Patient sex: M
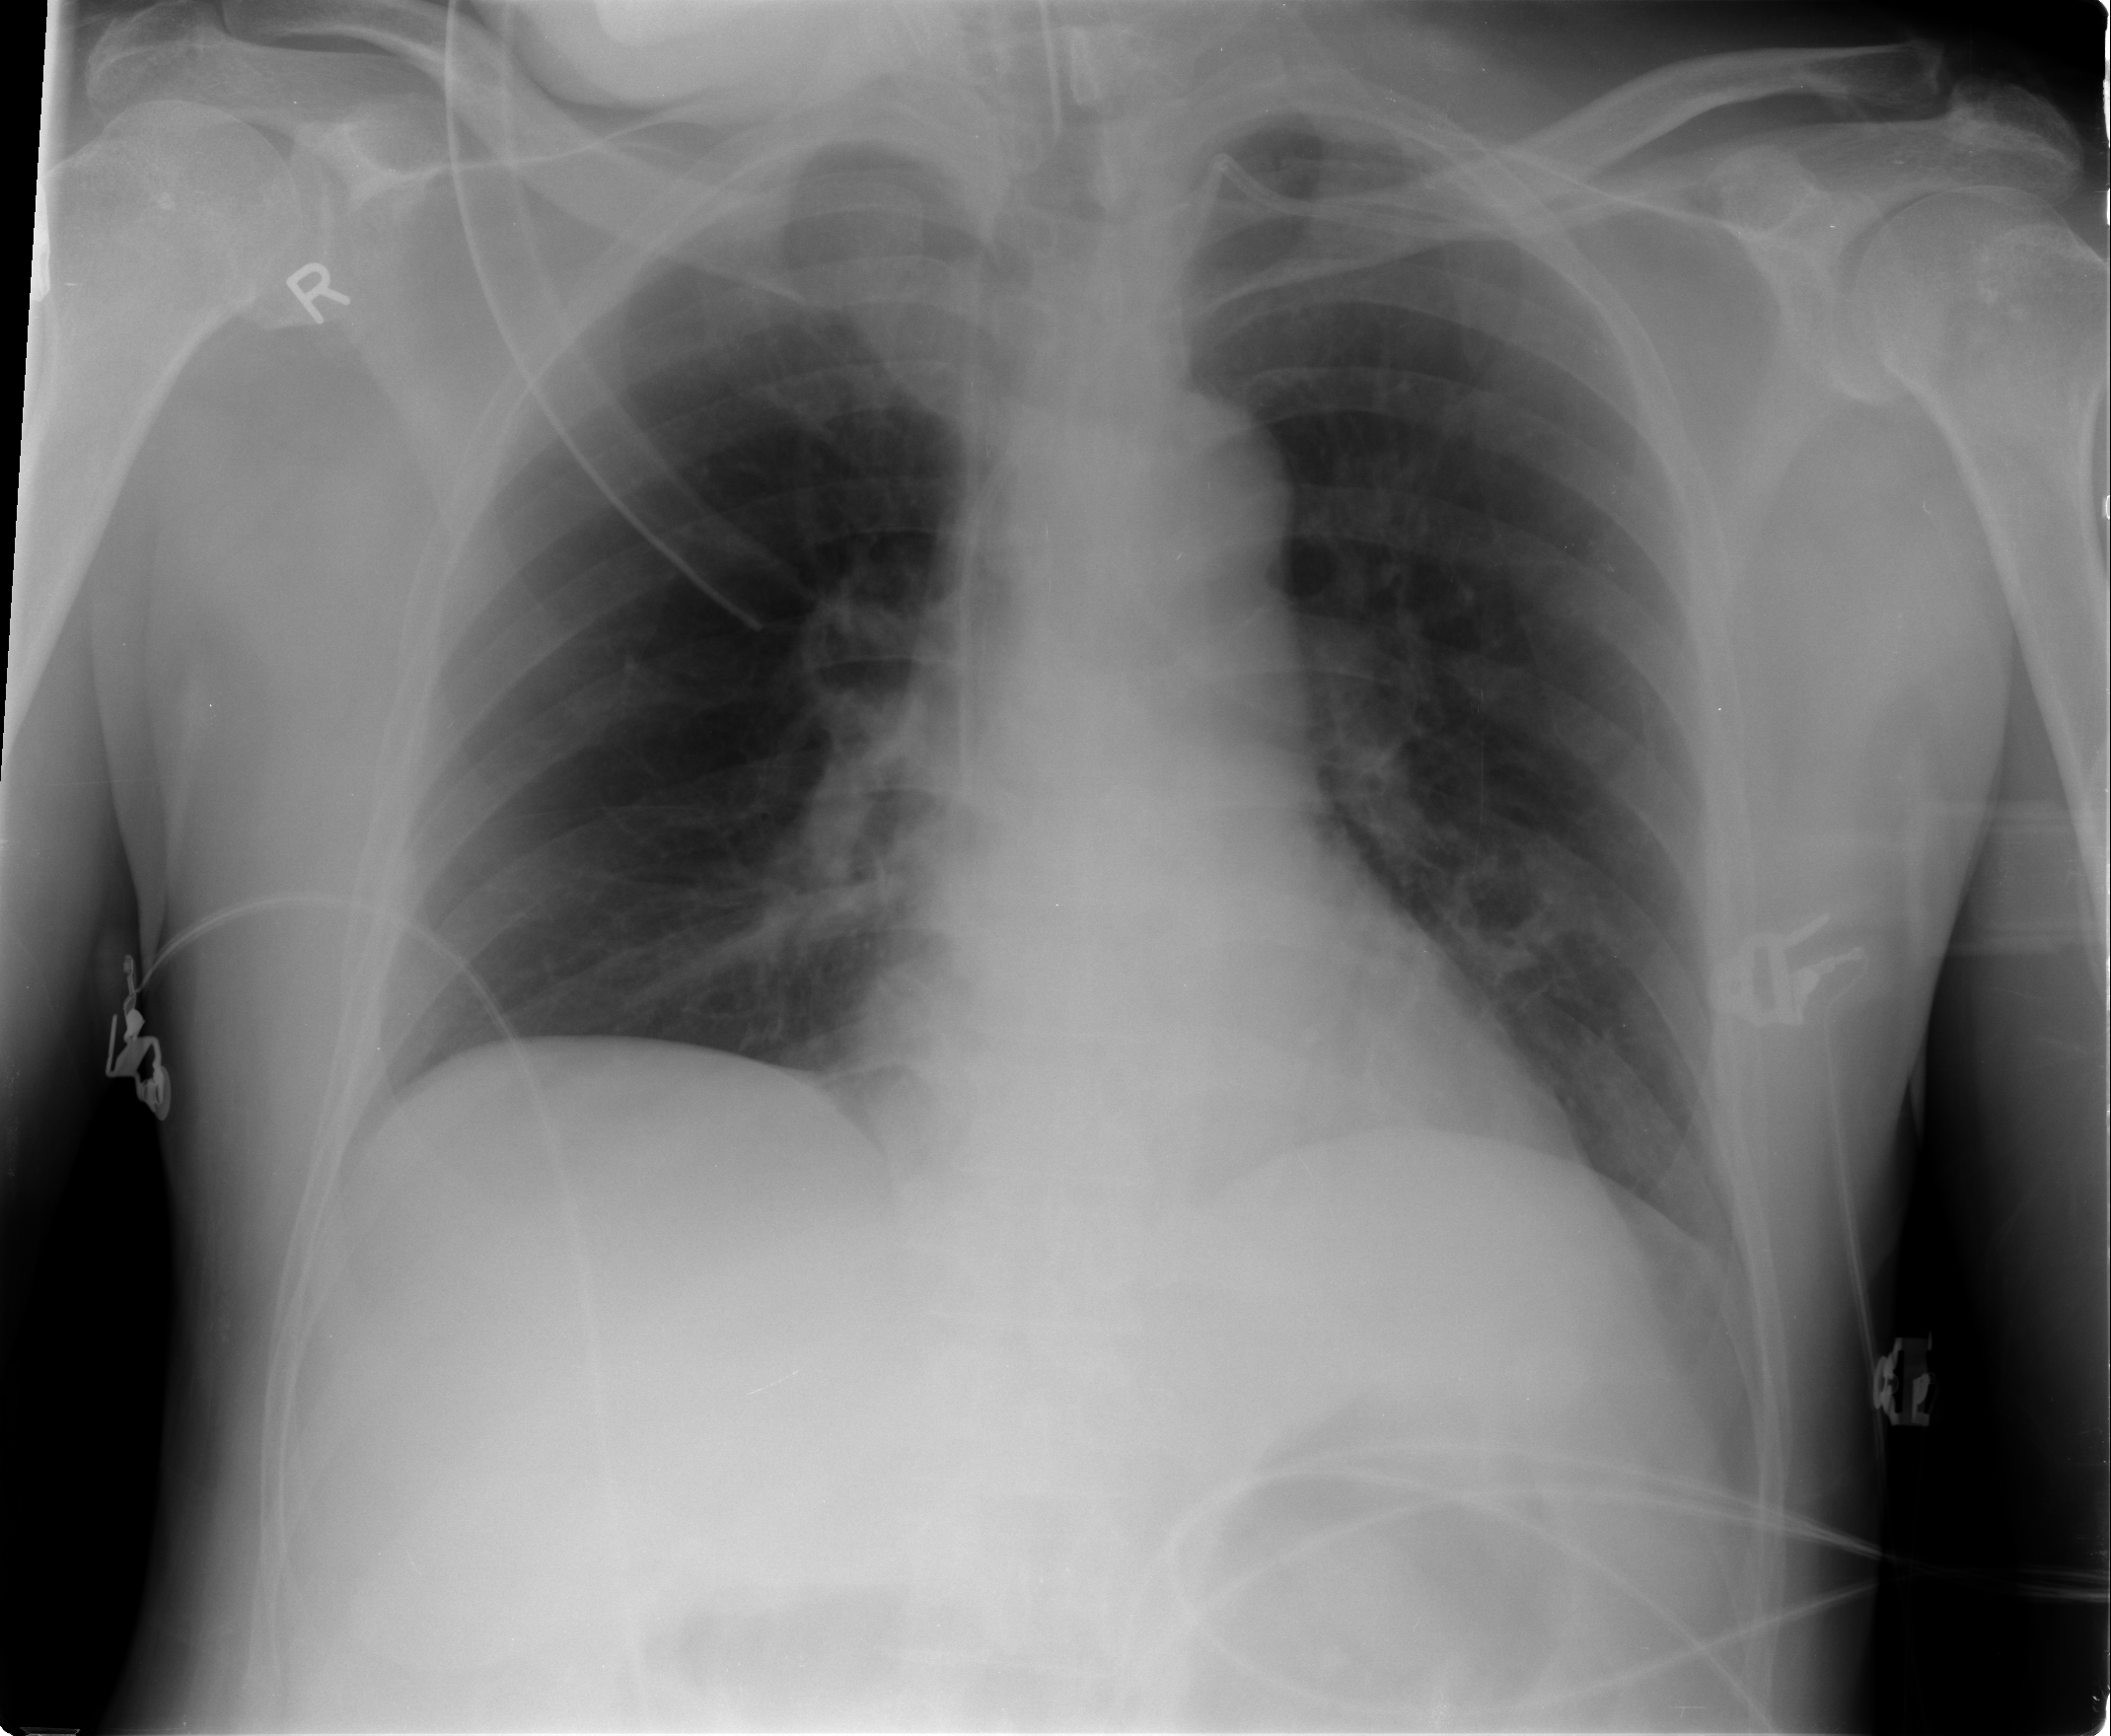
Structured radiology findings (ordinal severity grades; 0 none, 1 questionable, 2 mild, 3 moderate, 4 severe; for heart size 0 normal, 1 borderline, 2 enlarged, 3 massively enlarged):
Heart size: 0
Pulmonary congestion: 0
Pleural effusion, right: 0
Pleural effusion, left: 0
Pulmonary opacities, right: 0
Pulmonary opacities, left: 0
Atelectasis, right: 0
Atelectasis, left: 1